九年级 · 度量几何学
如图, $A B$ 是 $\odot \mathrm{O}$ 的直径, 点 $C$ 、 $D$ 在 $\odot \mathrm{O}$ 上, $\angle B D C=20^{\circ}$, 则 $\angle A O C$ 的大小为

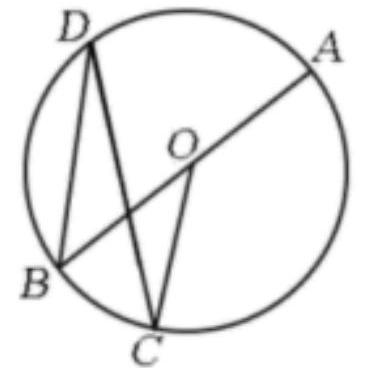
A. $40^{\circ}$
B. $140^{\circ}$
C. $160^{\circ}$
D. $170^{\circ}$

答案: B
解析: 根据同弧所对的圆心角等于圆周角的 2 倍得到 $\angle \mathrm{BOC}=2 \angle \mathrm{BDC}=40^{\circ}$, 即可求出答案.

【详解】 $\because \angle B D C=20^{\circ}$,

$\therefore \angle \mathrm{BOC}=2 \angle \mathrm{BDC}=40^{\circ}$,

$\therefore \angle \mathrm{AOC}=180^{\circ}-\angle \mathrm{BOC}=140^{\circ}$,

故选: B.

【点睛】此题考查了圆周角定理：同弧所对的圆心角等于圆周角的 2 倍, 邻补角的定义.